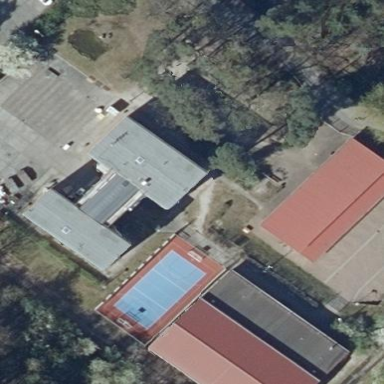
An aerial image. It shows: Secondary school.